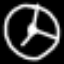
Label: clock